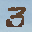
Label: 3